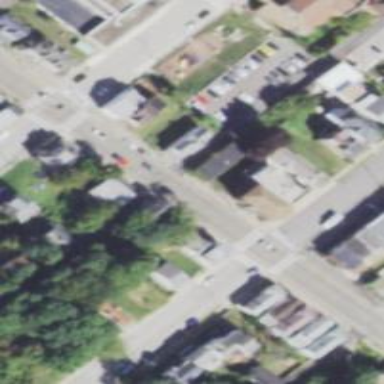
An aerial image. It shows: Alley classified as service road.